Question: I have a problem with a fragment dialog, if the phone is on portrait mode, everything is ok, the dialog is almost full screen, but when I rotate my phone, in landscape there are some big gaps on the sides..is possible to fix this problem?

I call this
'''
getDialog().getWindow().requestFeature(Window.FEATURE_NO_TITLE);
'''
To get rid of the DIalogFragment title.
I'm using a Linear Layout.
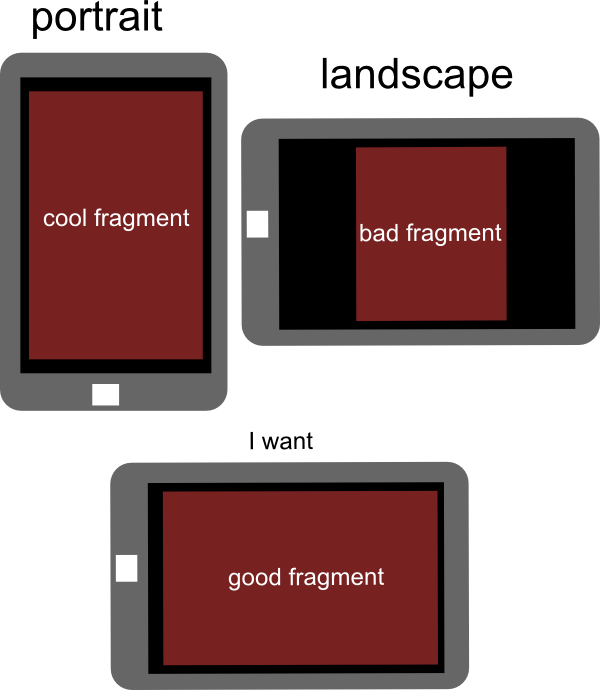
Answer: The solution:
'''
@Override
public void onStart()
{
super.onStart();
Dialog dialog = getDialog();
if (dialog != null)
{
int width = ViewGroup.LayoutParams.MATCH_PARENT;
int height = ViewGroup.LayoutParams.MATCH_PARENT;
dialog.getWindow().setLayout(width, height);
}
}
'''
Add this to your dialog fragment.